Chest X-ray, PA view. Patient: 53 years old, sex M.
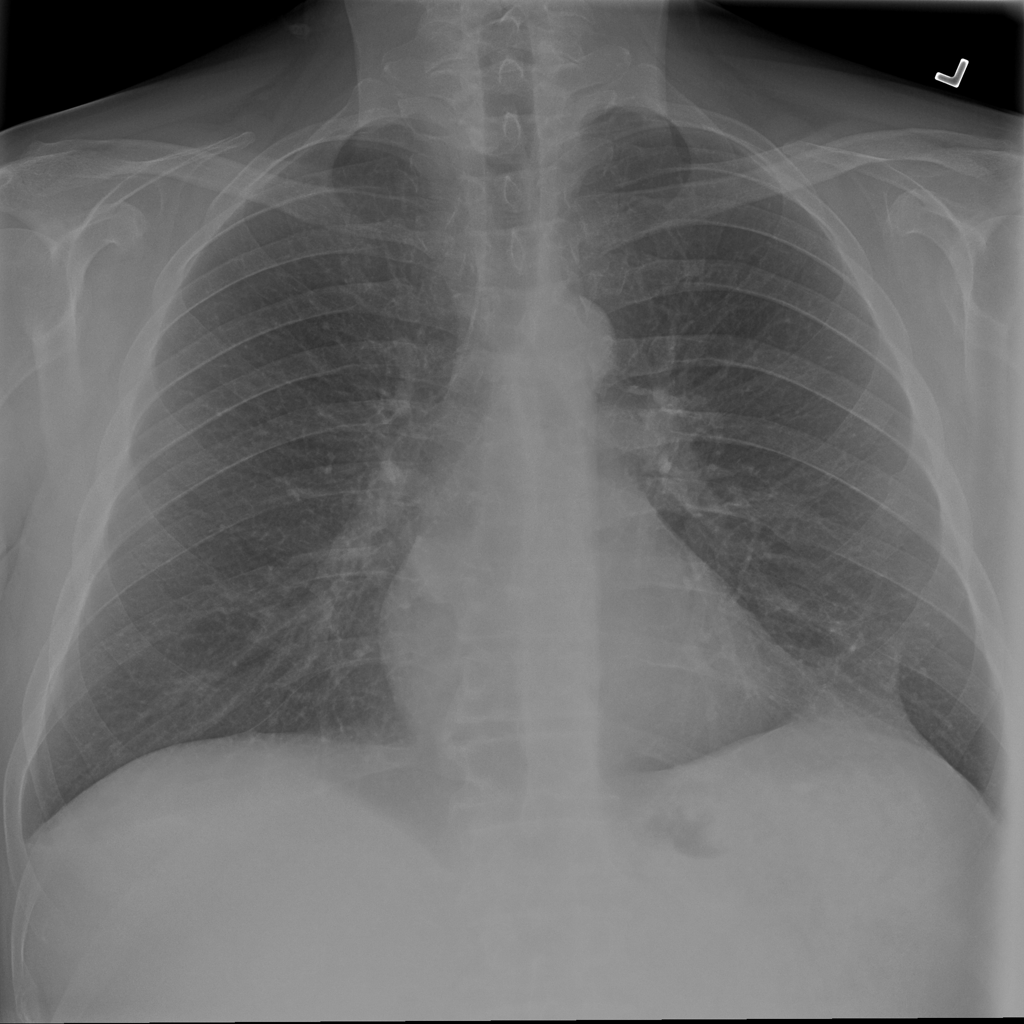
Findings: No Finding